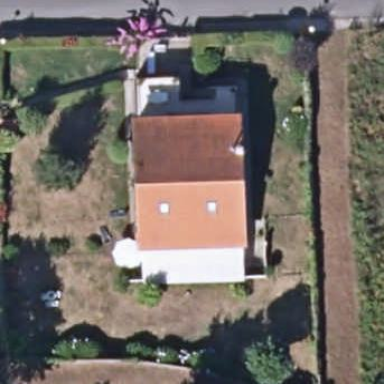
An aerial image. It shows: Simple and straightforward house.